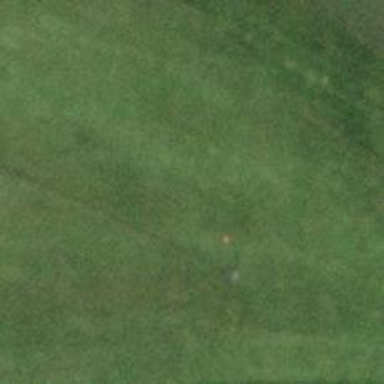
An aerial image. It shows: Golf hole.